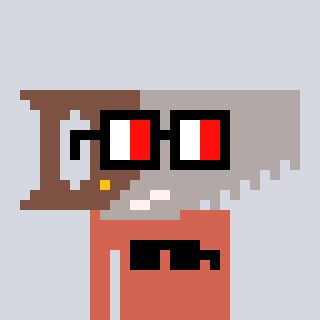
a pixel art character with square glasses with black frames and red eyes, a saw-shaped head and a peachy-colored body on a cool background